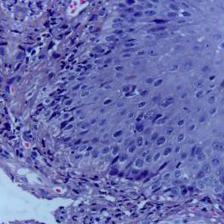
Diagnosis: Normal